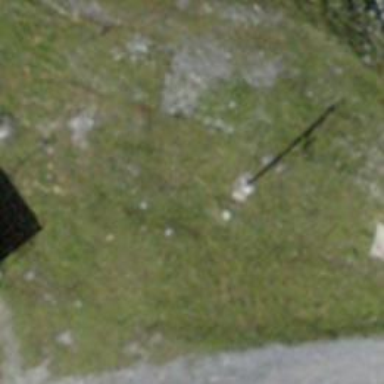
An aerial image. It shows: Pylon for aerialway.